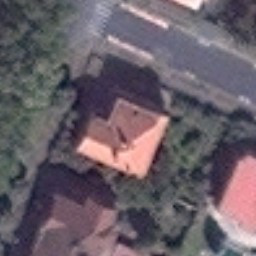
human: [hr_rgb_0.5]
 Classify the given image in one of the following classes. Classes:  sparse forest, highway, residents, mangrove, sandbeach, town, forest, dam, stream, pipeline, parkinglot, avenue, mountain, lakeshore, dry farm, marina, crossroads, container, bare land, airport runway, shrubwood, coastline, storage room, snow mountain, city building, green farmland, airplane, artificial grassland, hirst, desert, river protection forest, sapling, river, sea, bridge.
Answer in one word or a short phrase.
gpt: residents